Question: What is the value of this measurement?
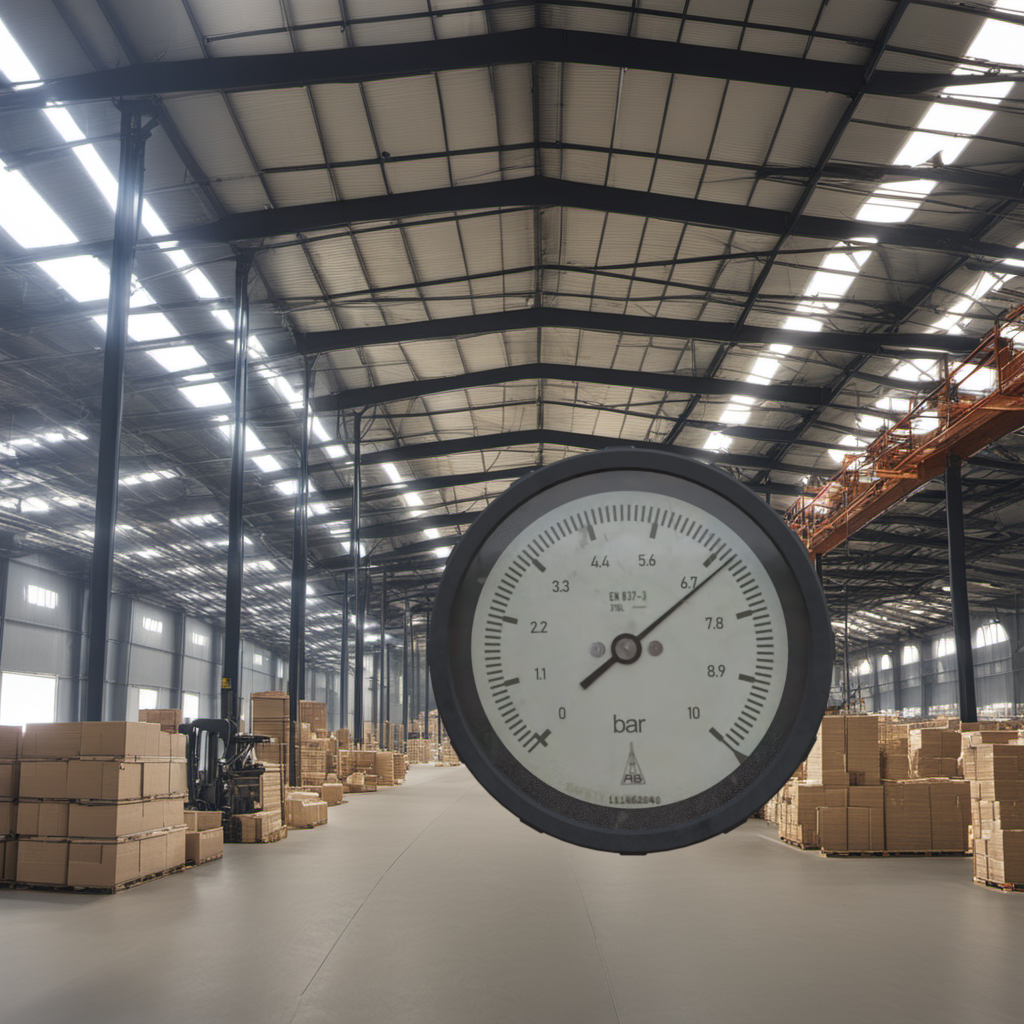
Answer: The result is 6.87
Question: What is the value range of this measurement?
Answer: The range is from 0 to 10
Question: What is the minimum and maximum value range of the measurement in the image?
Answer: The minimum value is 0 and the maximum value is 10